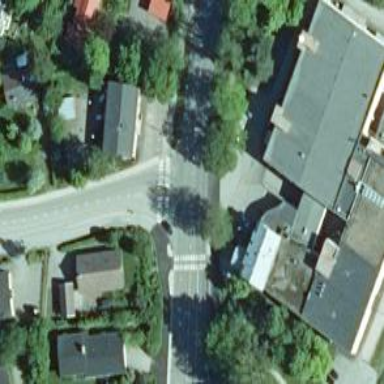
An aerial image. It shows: Asphalt cycleway with marked crossing that has island.